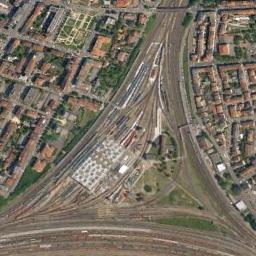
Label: railway_station